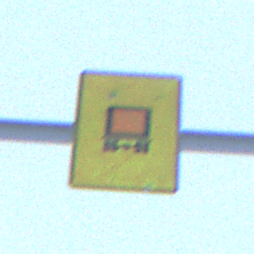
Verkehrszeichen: KennzeichnungspflichtigeFahrzeugeGefaehrlicheGueterOhnePfeilsymbol
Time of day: Midday
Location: Outdoor (Nature)
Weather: Overcast
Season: Winter
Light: Natural